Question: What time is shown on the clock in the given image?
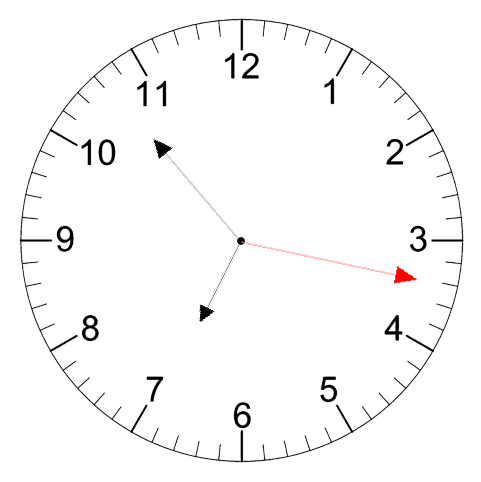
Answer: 06:53:17